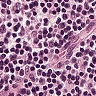
Metastatic tissue present: no